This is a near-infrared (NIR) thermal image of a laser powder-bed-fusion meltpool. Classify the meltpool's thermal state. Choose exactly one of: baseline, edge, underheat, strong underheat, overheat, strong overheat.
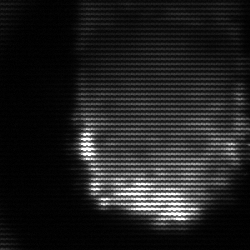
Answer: baseline